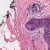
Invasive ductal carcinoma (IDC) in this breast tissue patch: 0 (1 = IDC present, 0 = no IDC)